Question: I was testing if an object belonged to a certain class with kiwi, and while debugging, i found that the object was of a weird kind of class:

Does anyone know what that means?
I'm using magical record to create a core data instance of the object and mogenerator to create the managed object subclass.
Thanks in advance.
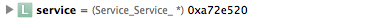
Answer: As explained in the answer to <URL>, the Core Data framework
automatically creates subclasses of your 'NSManagedObject' subclass to implement the
accessor methods at runtime. In your case, 'Service_Service_' is a subclass of 'Service',
created at runtime.
To check if an object is of a certain class, use 'isKindOfClass':
'''
[service isKindOfClass:[Service class]]
'''
which returns 'YES' also for instances of subclasses.